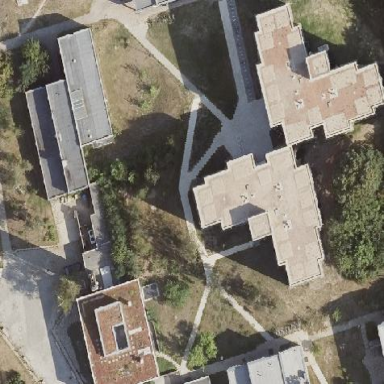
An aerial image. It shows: Dormitory building.